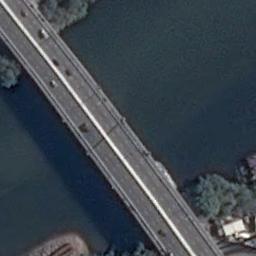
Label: bridge